Field crop: maize
Growth stage: 2
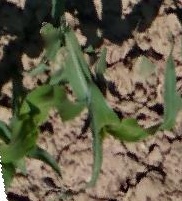
Species: maize